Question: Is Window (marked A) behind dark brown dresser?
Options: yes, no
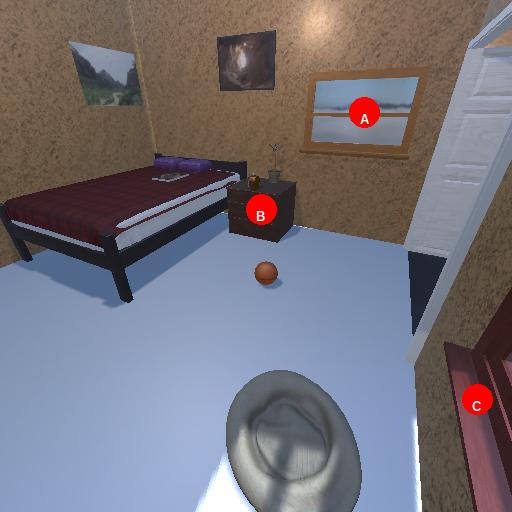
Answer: yes